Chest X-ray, AP view. Patient: 35 years old, sex M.
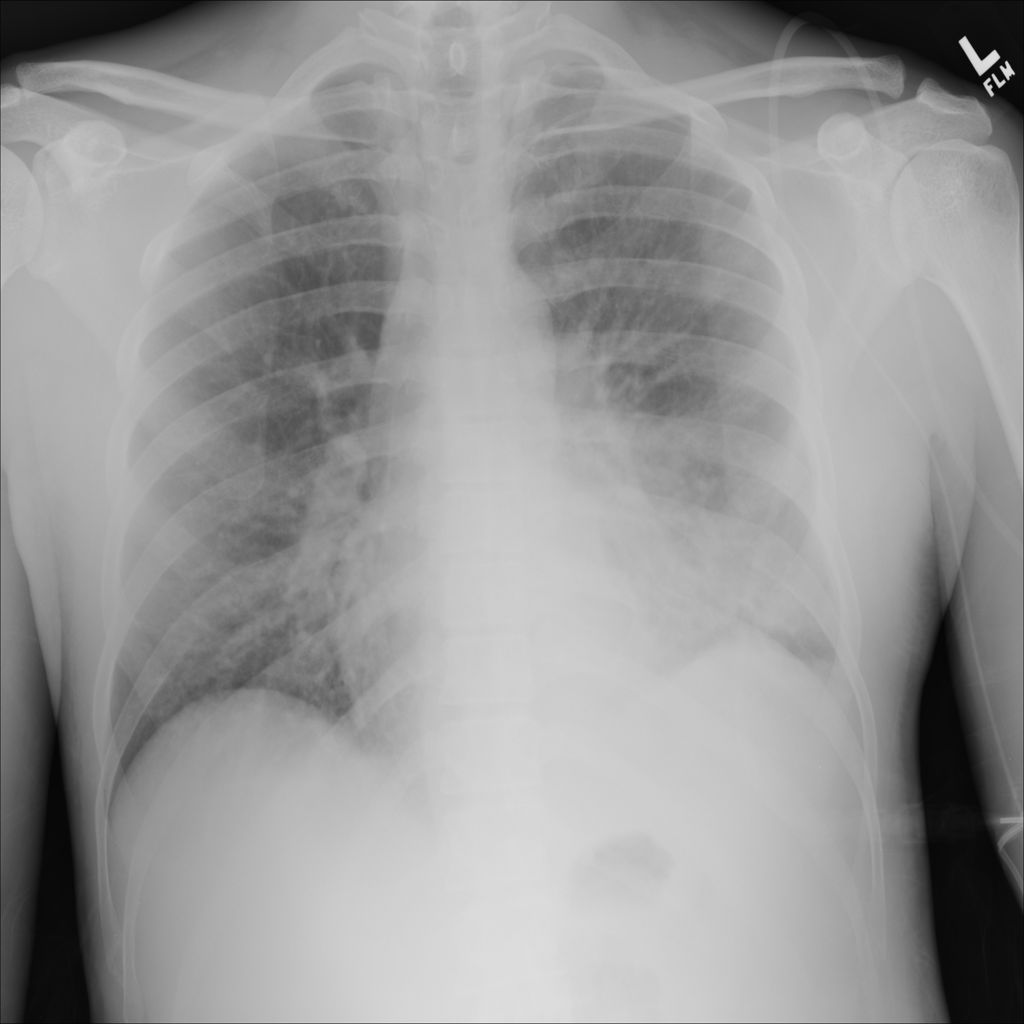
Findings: Infiltration